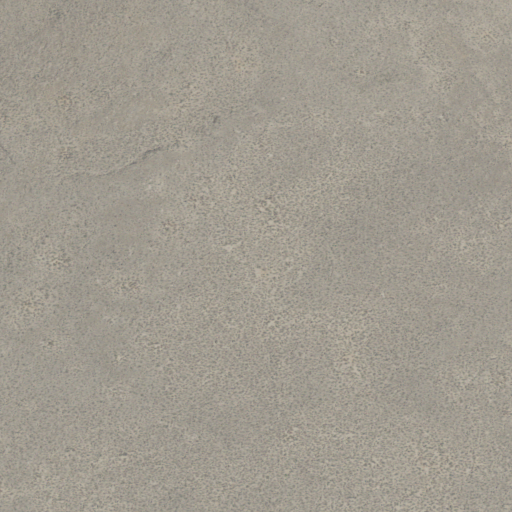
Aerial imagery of mountain in Oregon named Bunker Hill containing only shrub